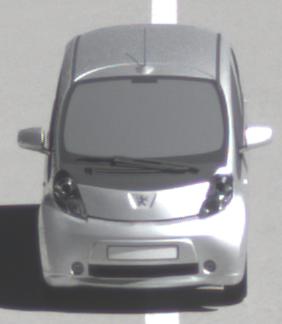
Make: Peugeot
Model: iOn
Detailed model: iOn
Model produced from: 2010/12
Model produced until: 2013/02
Doors: 5
Color: white
Road condition: wet road
Daytime: midday
Contrast: high contrast